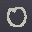
Label: 0